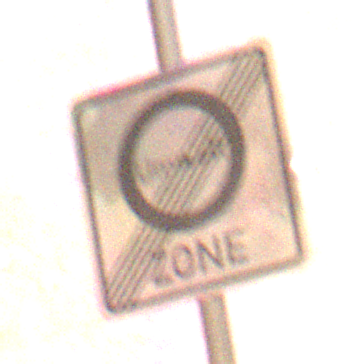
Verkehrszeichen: EndeUmweltzone
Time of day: Night
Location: Outdoor (Nature)
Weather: Clear
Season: NotSpecified
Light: Natural